Question: What is the number of red dots?
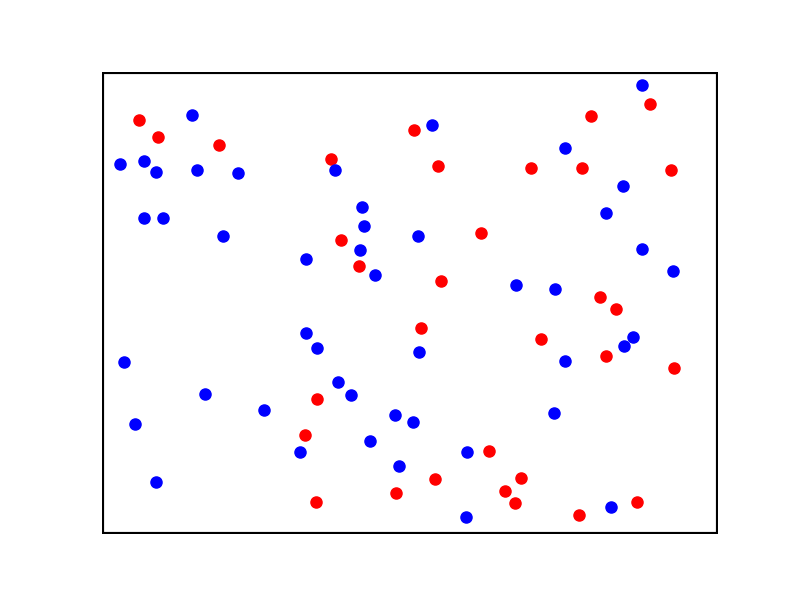
Answer: 32